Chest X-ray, AP view. Patient: 60 years old, sex M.
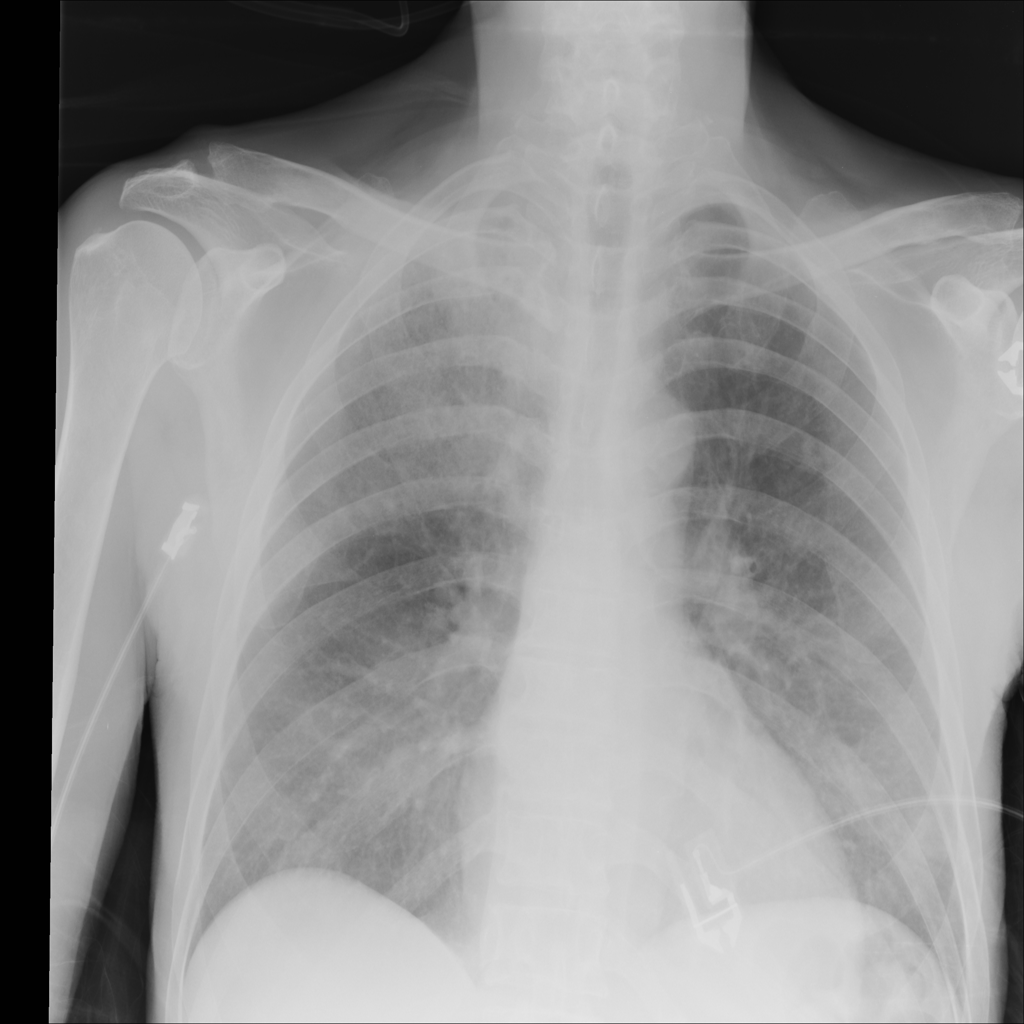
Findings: Infiltration, Pneumothorax